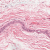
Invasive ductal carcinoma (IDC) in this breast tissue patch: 0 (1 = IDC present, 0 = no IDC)